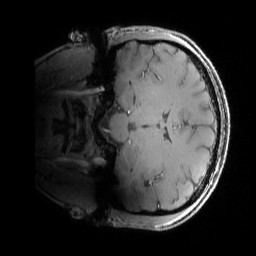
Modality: MP2RAGE
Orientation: coronal